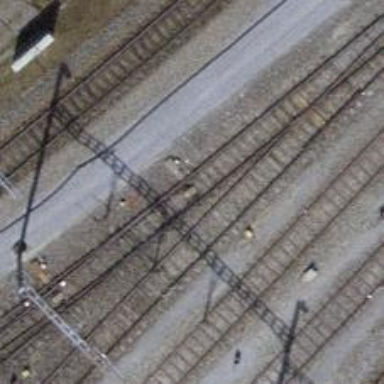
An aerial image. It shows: Railway switch.